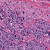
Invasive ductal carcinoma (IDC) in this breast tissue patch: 1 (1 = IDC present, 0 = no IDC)